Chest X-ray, AP view. Patient: 33 years old, sex M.
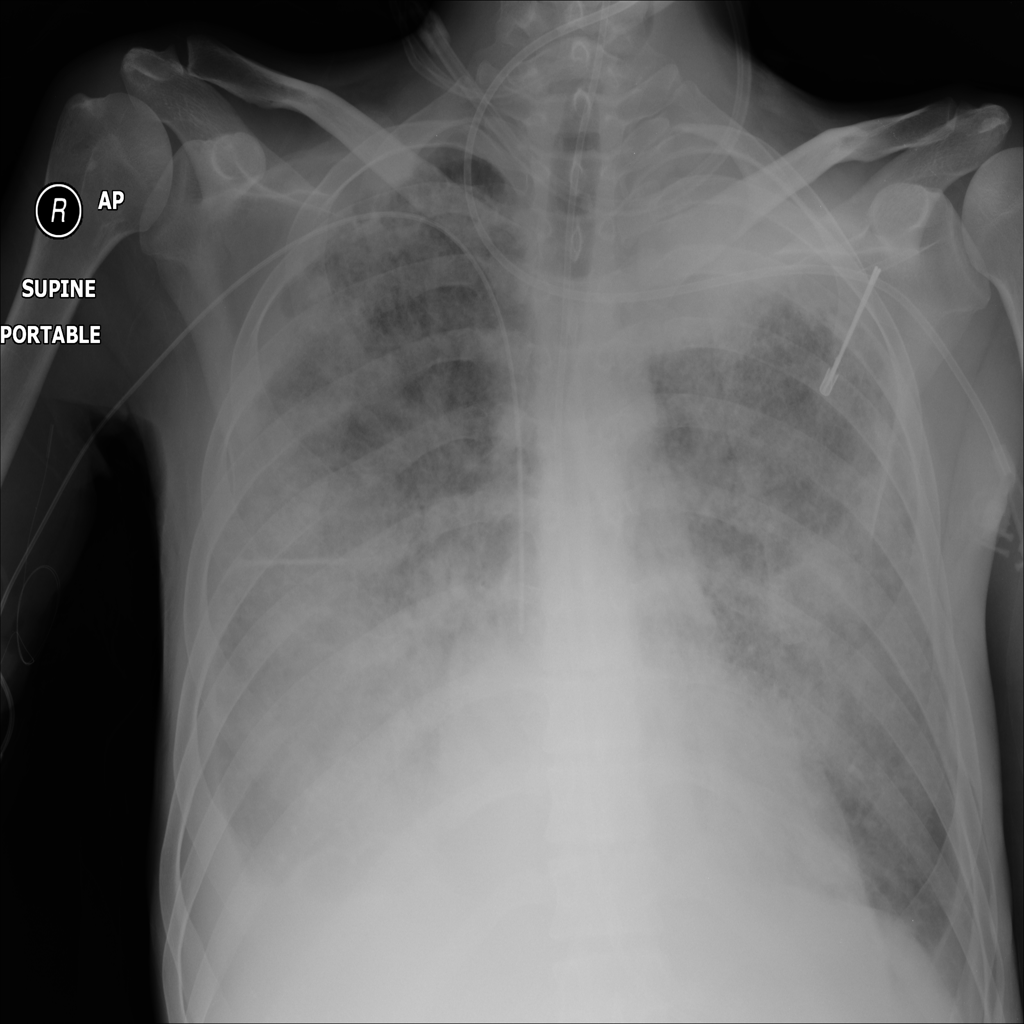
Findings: Consolidation, Effusion